Field crop: maize
Growth stage: 1
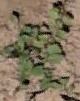
Species: convolvulus